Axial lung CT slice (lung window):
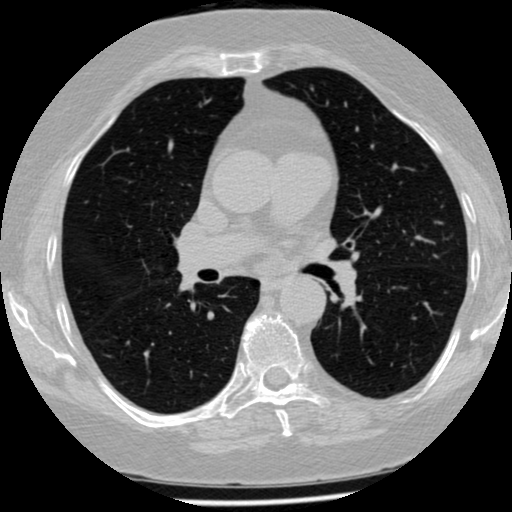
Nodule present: no